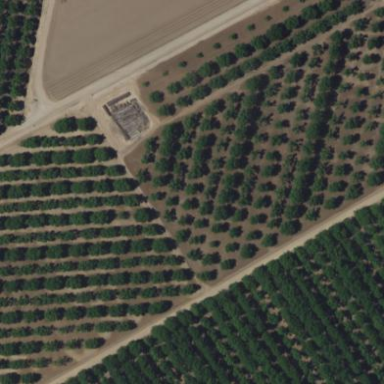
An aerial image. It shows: Orchard.